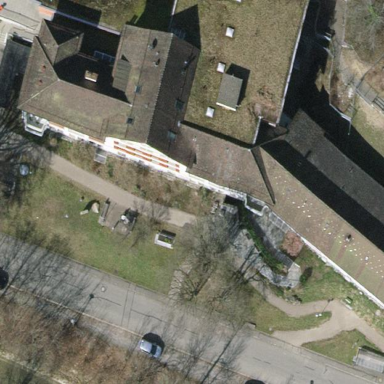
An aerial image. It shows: Nursing home building with gabled roof.